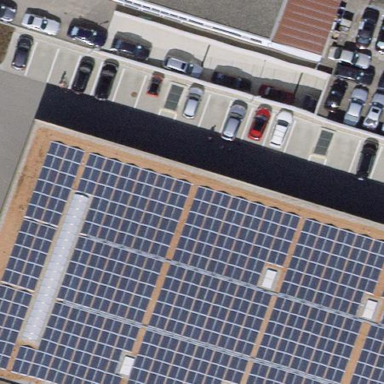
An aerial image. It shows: Solar power generator using photovoltaic method with solar photovoltaic panel types.